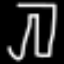
Label: pants